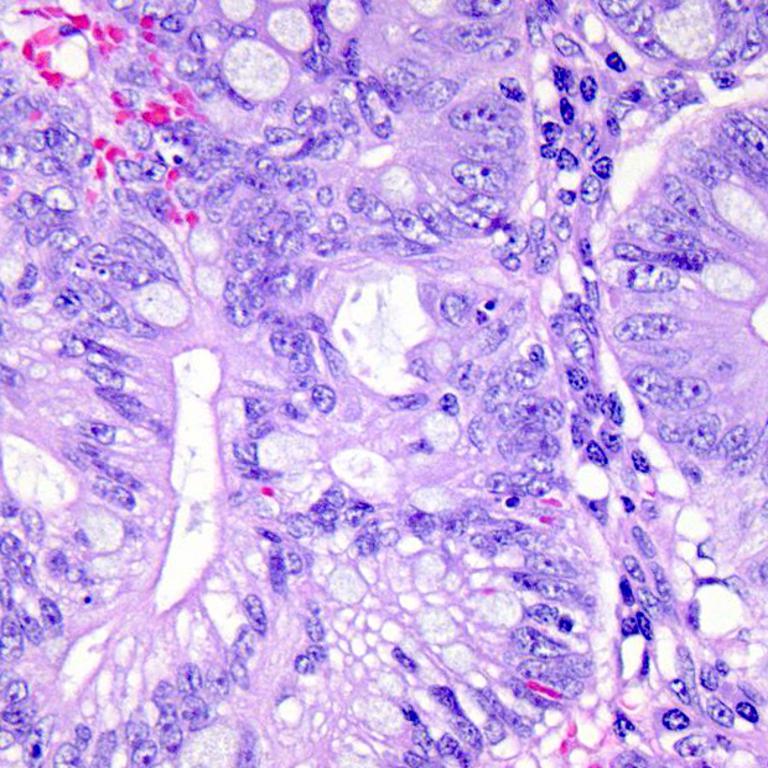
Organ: colon
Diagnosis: adenocarcinomas